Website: bh-photo
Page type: payment
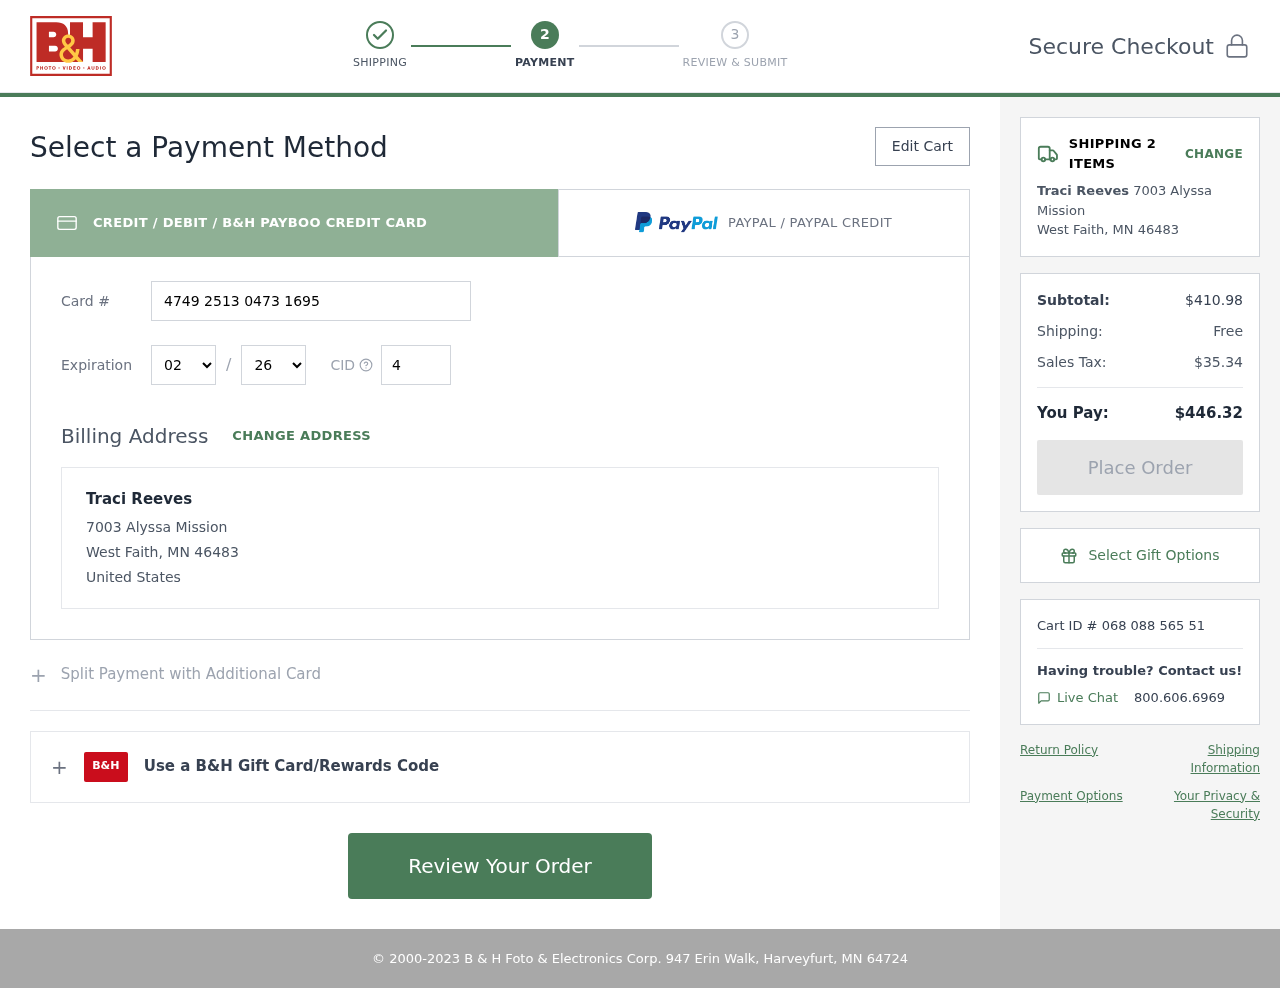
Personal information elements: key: PII_CARD_CVV
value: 481
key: PII_CARD_EXPIRY_MONTH
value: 02
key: PII_CARD_EXPIRY_YEAR
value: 26
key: PII_CARD_NUMBER
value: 4749 2513 0473 1695
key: PII_CITY_STATE_ZIP
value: West Faith, MN 46483
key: PII_COUNTRY
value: United States
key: PII_FULLNAME
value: Traci Reeves
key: PII_STREET
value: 7003 Alyssa Mission
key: PII_FULLNAME2
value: Traci Reeves
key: PII_STREET2
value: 7003 Alyssa Mission
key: PII_CITY_STATE_ZIP2
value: West Faith, MN 46483
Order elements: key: ORDER_NUM_ITEMS
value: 2
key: ORDER_SUBTOTAL
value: $410.98
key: ORDER_SHIPPING_COST
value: Free
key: ORDER_TAX
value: $35.34
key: ORDER_TOTAL
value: $446.32
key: ORDER_ID
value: Cart ID # 068 088 565 51